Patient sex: M
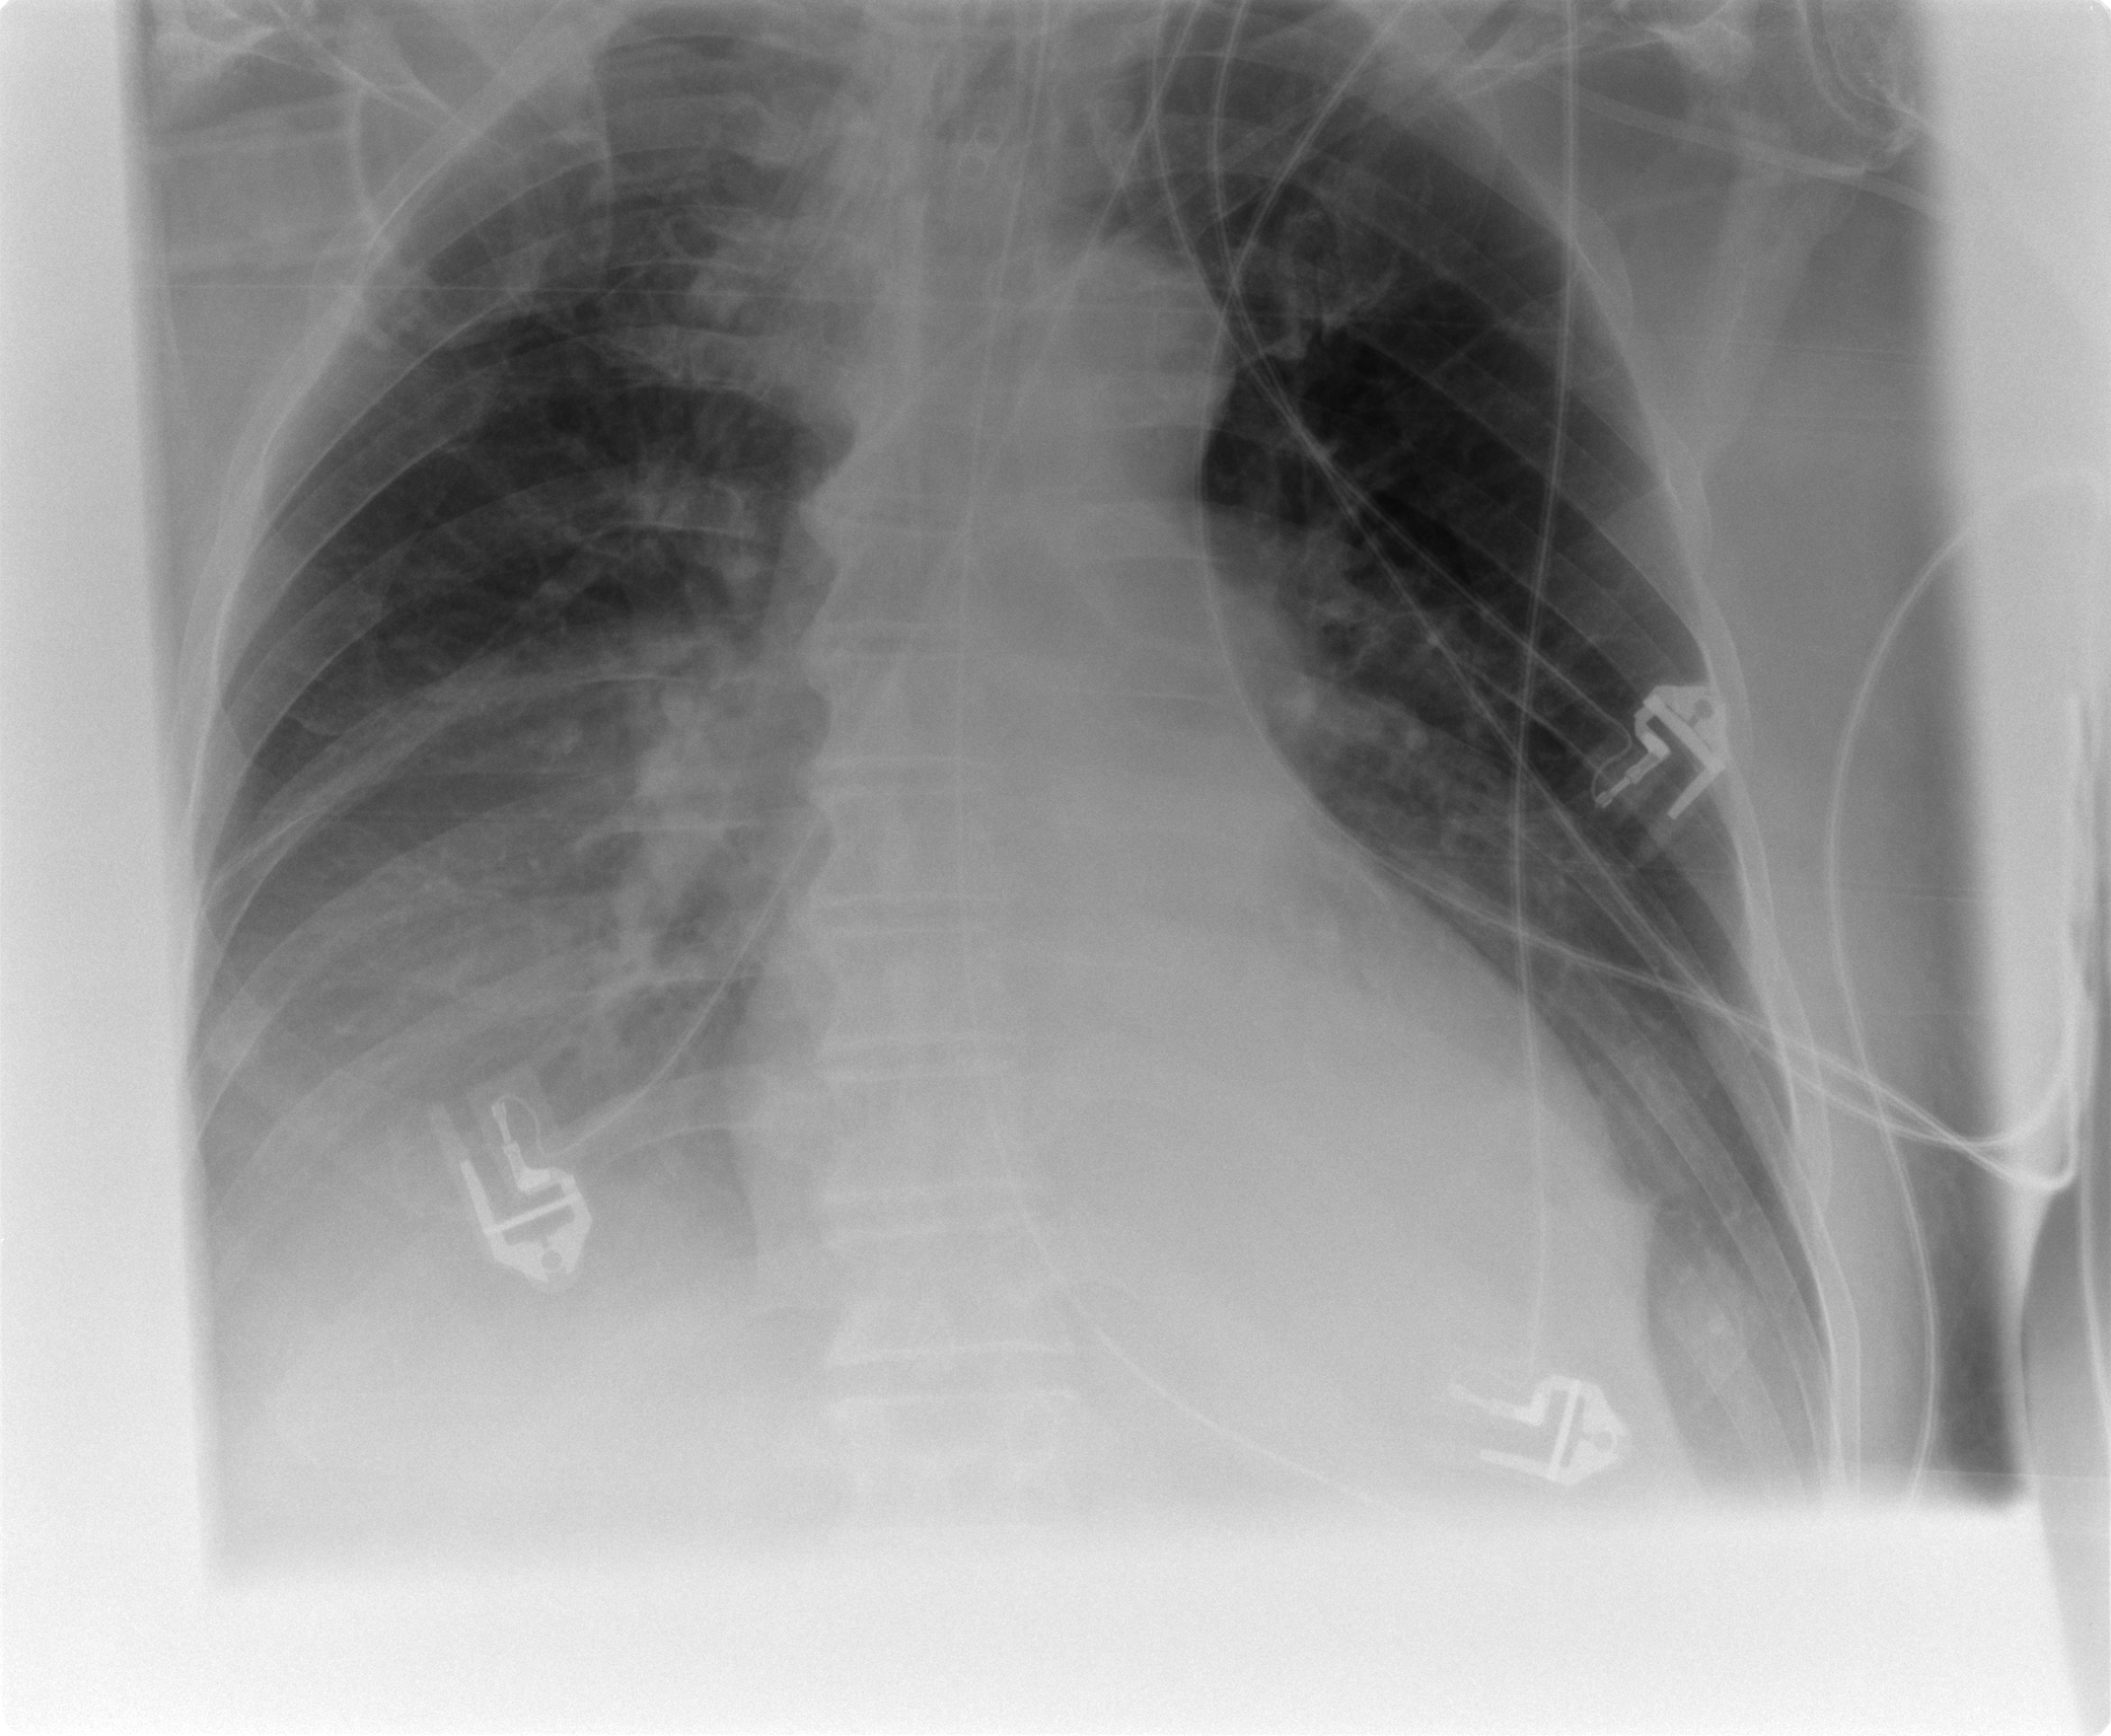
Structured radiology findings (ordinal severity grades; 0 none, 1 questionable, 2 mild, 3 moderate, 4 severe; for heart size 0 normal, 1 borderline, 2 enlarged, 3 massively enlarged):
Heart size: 1
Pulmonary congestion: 2
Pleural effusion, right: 3
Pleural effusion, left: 2
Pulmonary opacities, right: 0
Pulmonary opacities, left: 0
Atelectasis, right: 2
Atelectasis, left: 2